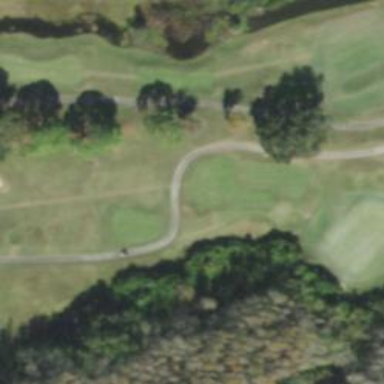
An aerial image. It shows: Golf cartpath that is also road path.